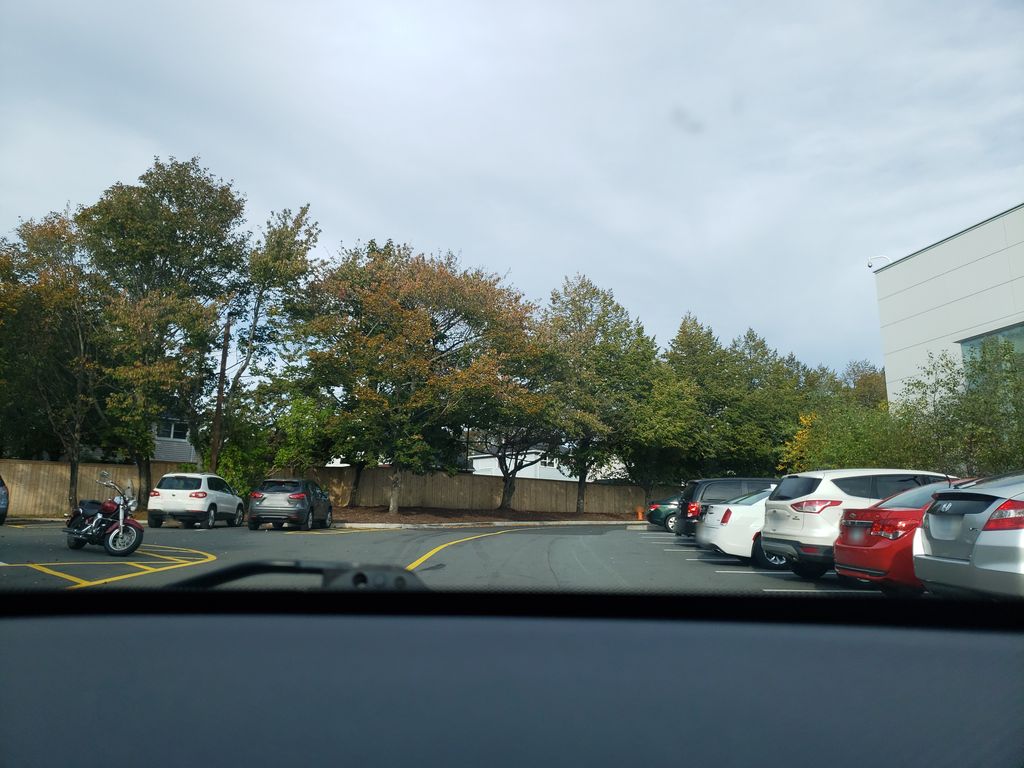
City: halifax